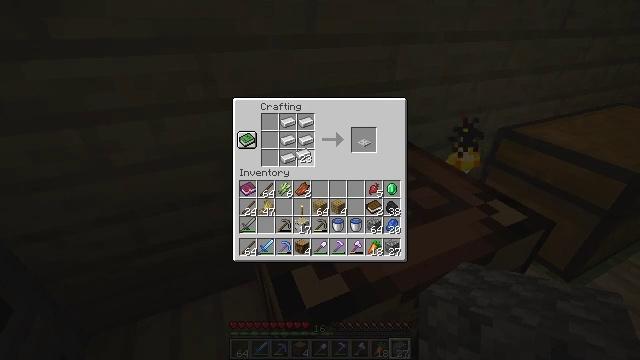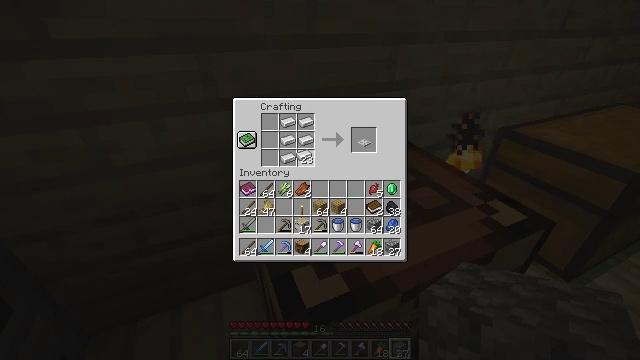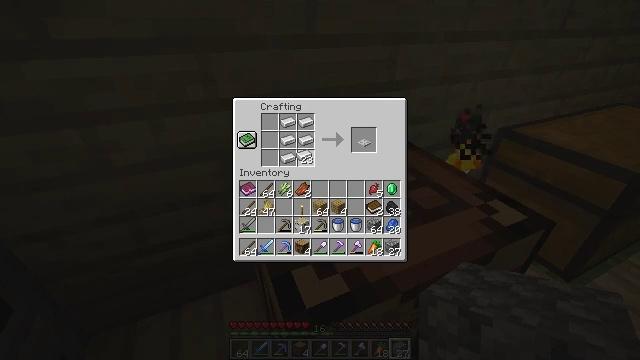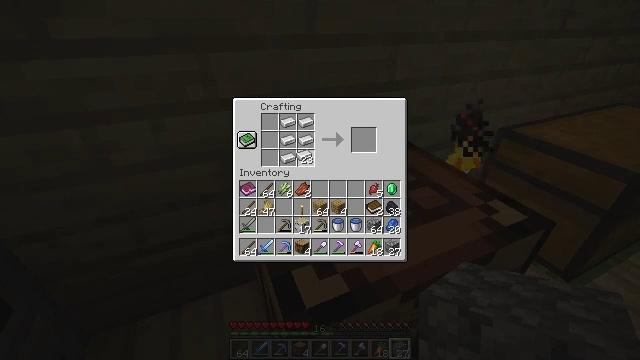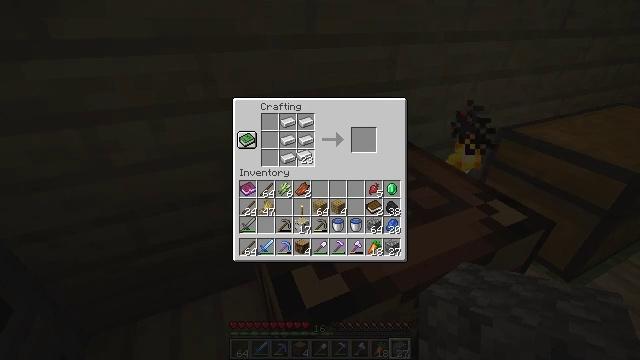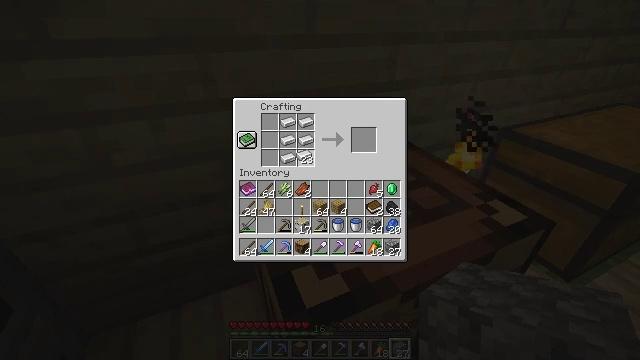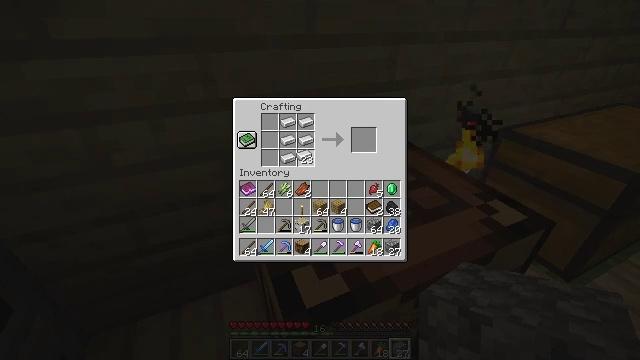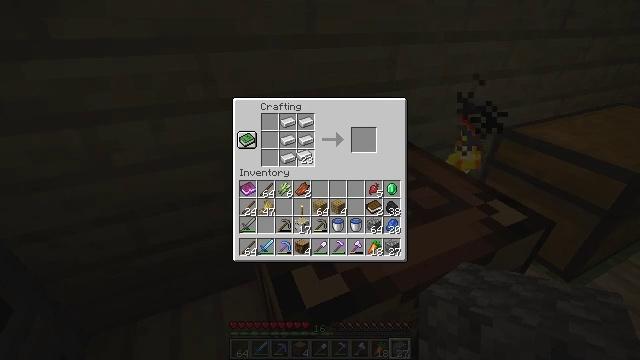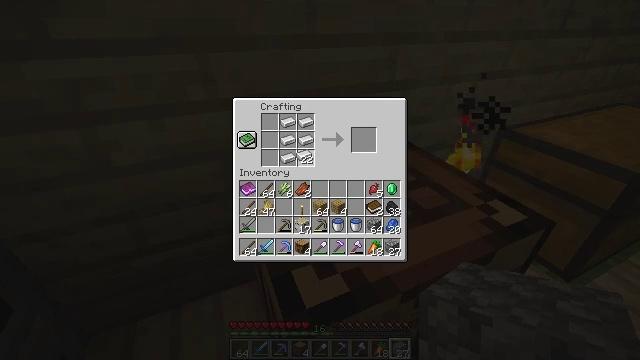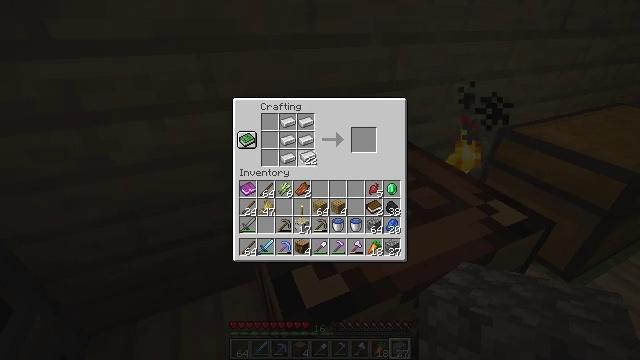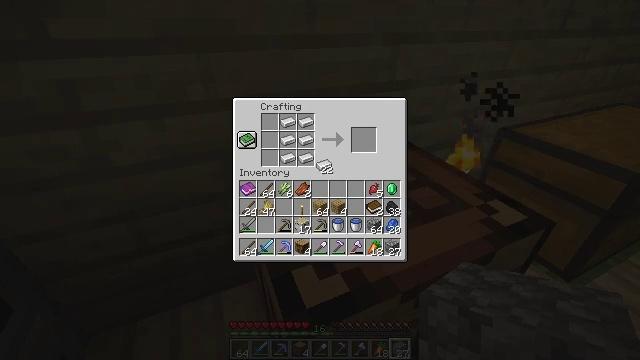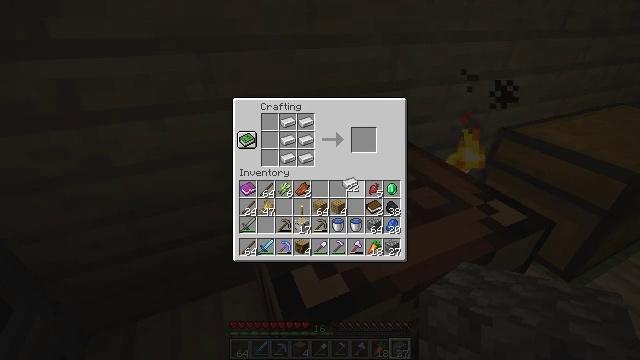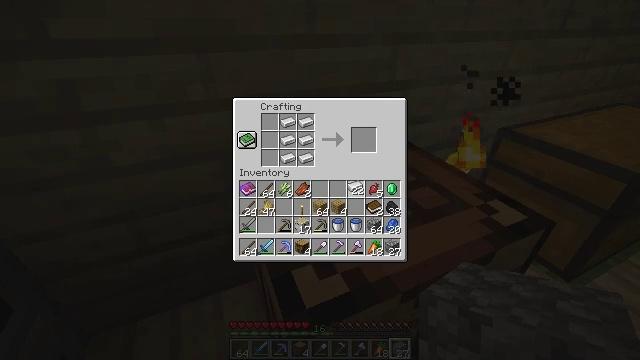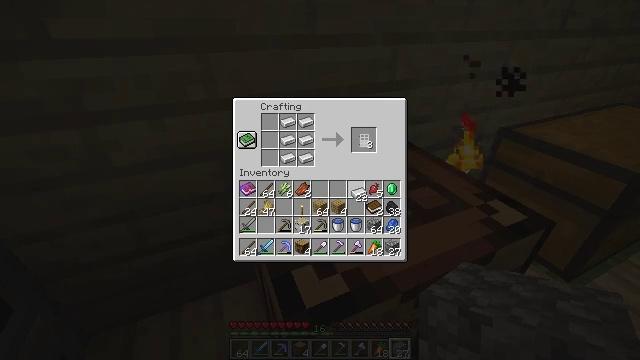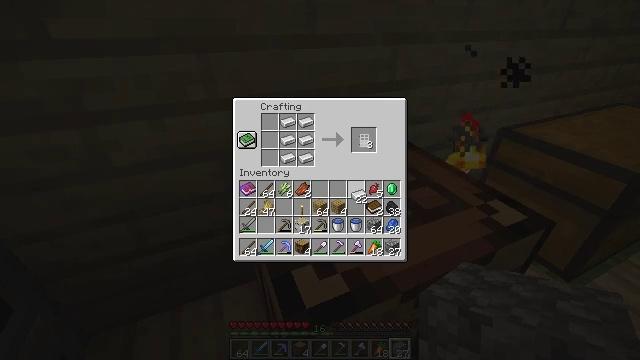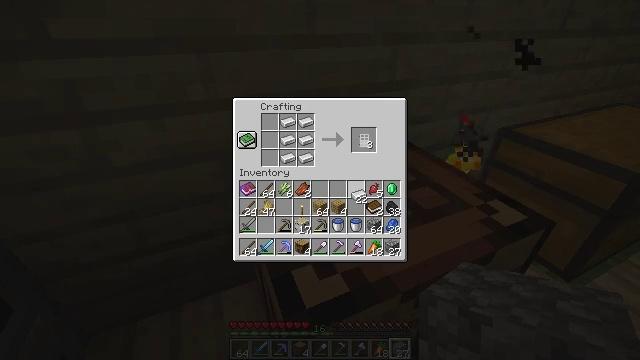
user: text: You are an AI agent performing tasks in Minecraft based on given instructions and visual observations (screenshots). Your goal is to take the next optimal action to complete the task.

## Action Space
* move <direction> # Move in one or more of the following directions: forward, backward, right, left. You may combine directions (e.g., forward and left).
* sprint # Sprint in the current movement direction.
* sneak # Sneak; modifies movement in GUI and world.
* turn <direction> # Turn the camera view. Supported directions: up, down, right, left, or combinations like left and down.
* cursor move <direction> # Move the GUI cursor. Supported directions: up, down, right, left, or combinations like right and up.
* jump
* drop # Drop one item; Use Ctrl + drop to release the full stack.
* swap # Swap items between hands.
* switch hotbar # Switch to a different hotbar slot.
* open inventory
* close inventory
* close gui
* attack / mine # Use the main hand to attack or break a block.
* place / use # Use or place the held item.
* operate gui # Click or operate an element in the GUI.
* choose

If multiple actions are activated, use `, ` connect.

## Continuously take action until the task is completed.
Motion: motion action
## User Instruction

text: Make an iron door by arranging iron ingots in the crafting table.
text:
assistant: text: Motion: no_op
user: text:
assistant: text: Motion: no_op
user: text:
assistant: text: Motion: no_op
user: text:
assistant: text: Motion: no_op
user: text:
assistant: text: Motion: choose
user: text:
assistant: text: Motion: choose
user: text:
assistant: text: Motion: choose
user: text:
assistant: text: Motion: no_op
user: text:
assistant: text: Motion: no_op
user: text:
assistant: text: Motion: cursor move right and down
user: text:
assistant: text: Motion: cursor move right and down
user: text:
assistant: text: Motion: no_op
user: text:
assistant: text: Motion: cursor move down
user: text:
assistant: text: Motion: no_op
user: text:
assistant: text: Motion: no_op
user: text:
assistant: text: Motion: no_op
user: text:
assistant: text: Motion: no_op
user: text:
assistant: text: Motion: no_op
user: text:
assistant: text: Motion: no_op
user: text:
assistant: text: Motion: no_op
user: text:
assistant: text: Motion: no_op
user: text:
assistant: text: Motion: no_op
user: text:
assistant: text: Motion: no_op
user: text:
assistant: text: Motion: operate gui
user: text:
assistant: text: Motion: operate gui
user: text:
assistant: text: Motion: no_op
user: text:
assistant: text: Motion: no_op
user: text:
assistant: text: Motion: no_op
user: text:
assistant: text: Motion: cursor move up
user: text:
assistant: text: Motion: cursor move up